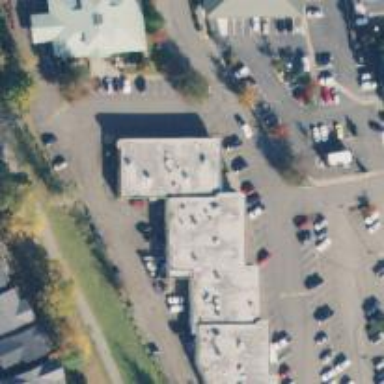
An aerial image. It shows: Veterinary facility.